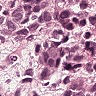
Metastatic tissue present: yes